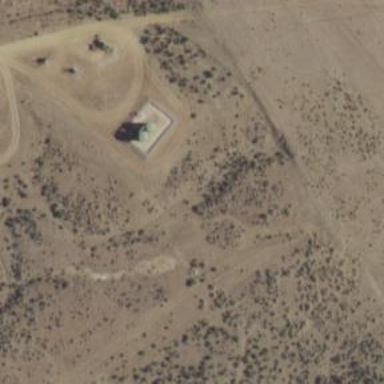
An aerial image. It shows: Storage tank with man-made structure.